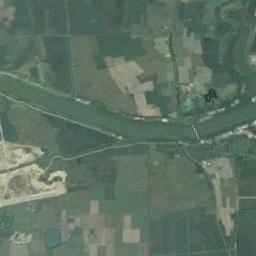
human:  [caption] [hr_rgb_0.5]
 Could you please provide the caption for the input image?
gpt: The river goes through bare and green farmland .

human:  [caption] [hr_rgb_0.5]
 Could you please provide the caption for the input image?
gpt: A light green river curved like an arc, With green and tawny fields on both sides of the bank .

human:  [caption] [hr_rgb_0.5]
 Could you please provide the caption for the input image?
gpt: The green river goes through the farmland .

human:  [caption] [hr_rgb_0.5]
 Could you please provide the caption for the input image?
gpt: There are many trees on either side of the river .

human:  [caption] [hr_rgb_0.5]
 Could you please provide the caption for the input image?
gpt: There are many green farmlands near the river .